Interaction volume radius: 5 \u00c5
Interaction volume height: 10 \u00c5
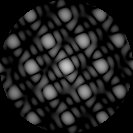
Disorder parameter: 0.1008